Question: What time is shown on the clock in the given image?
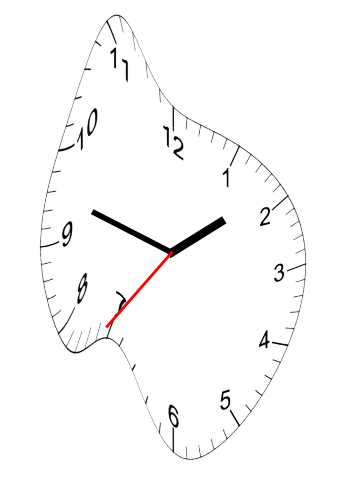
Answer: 01:47:36